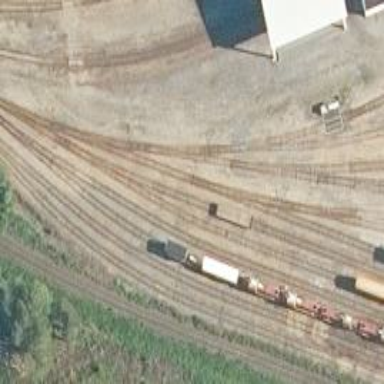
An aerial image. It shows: Railway spur service.